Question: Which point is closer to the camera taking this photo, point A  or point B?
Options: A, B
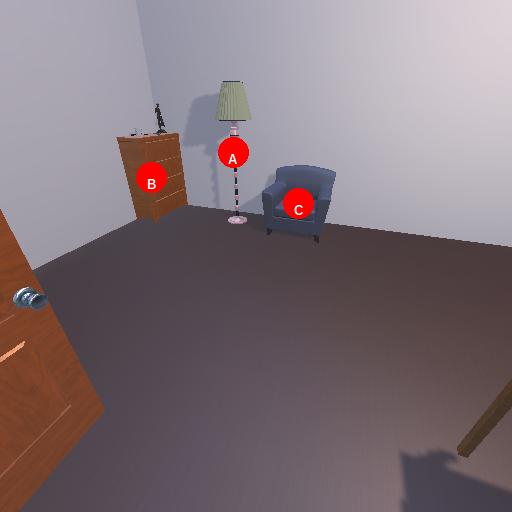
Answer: A